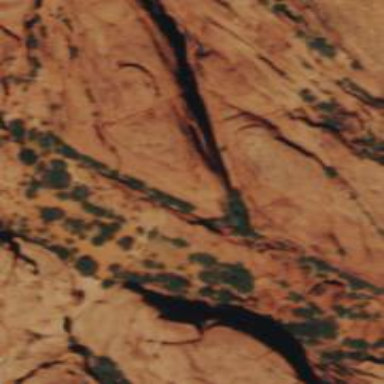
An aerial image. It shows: Cliff in nature.